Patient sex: M
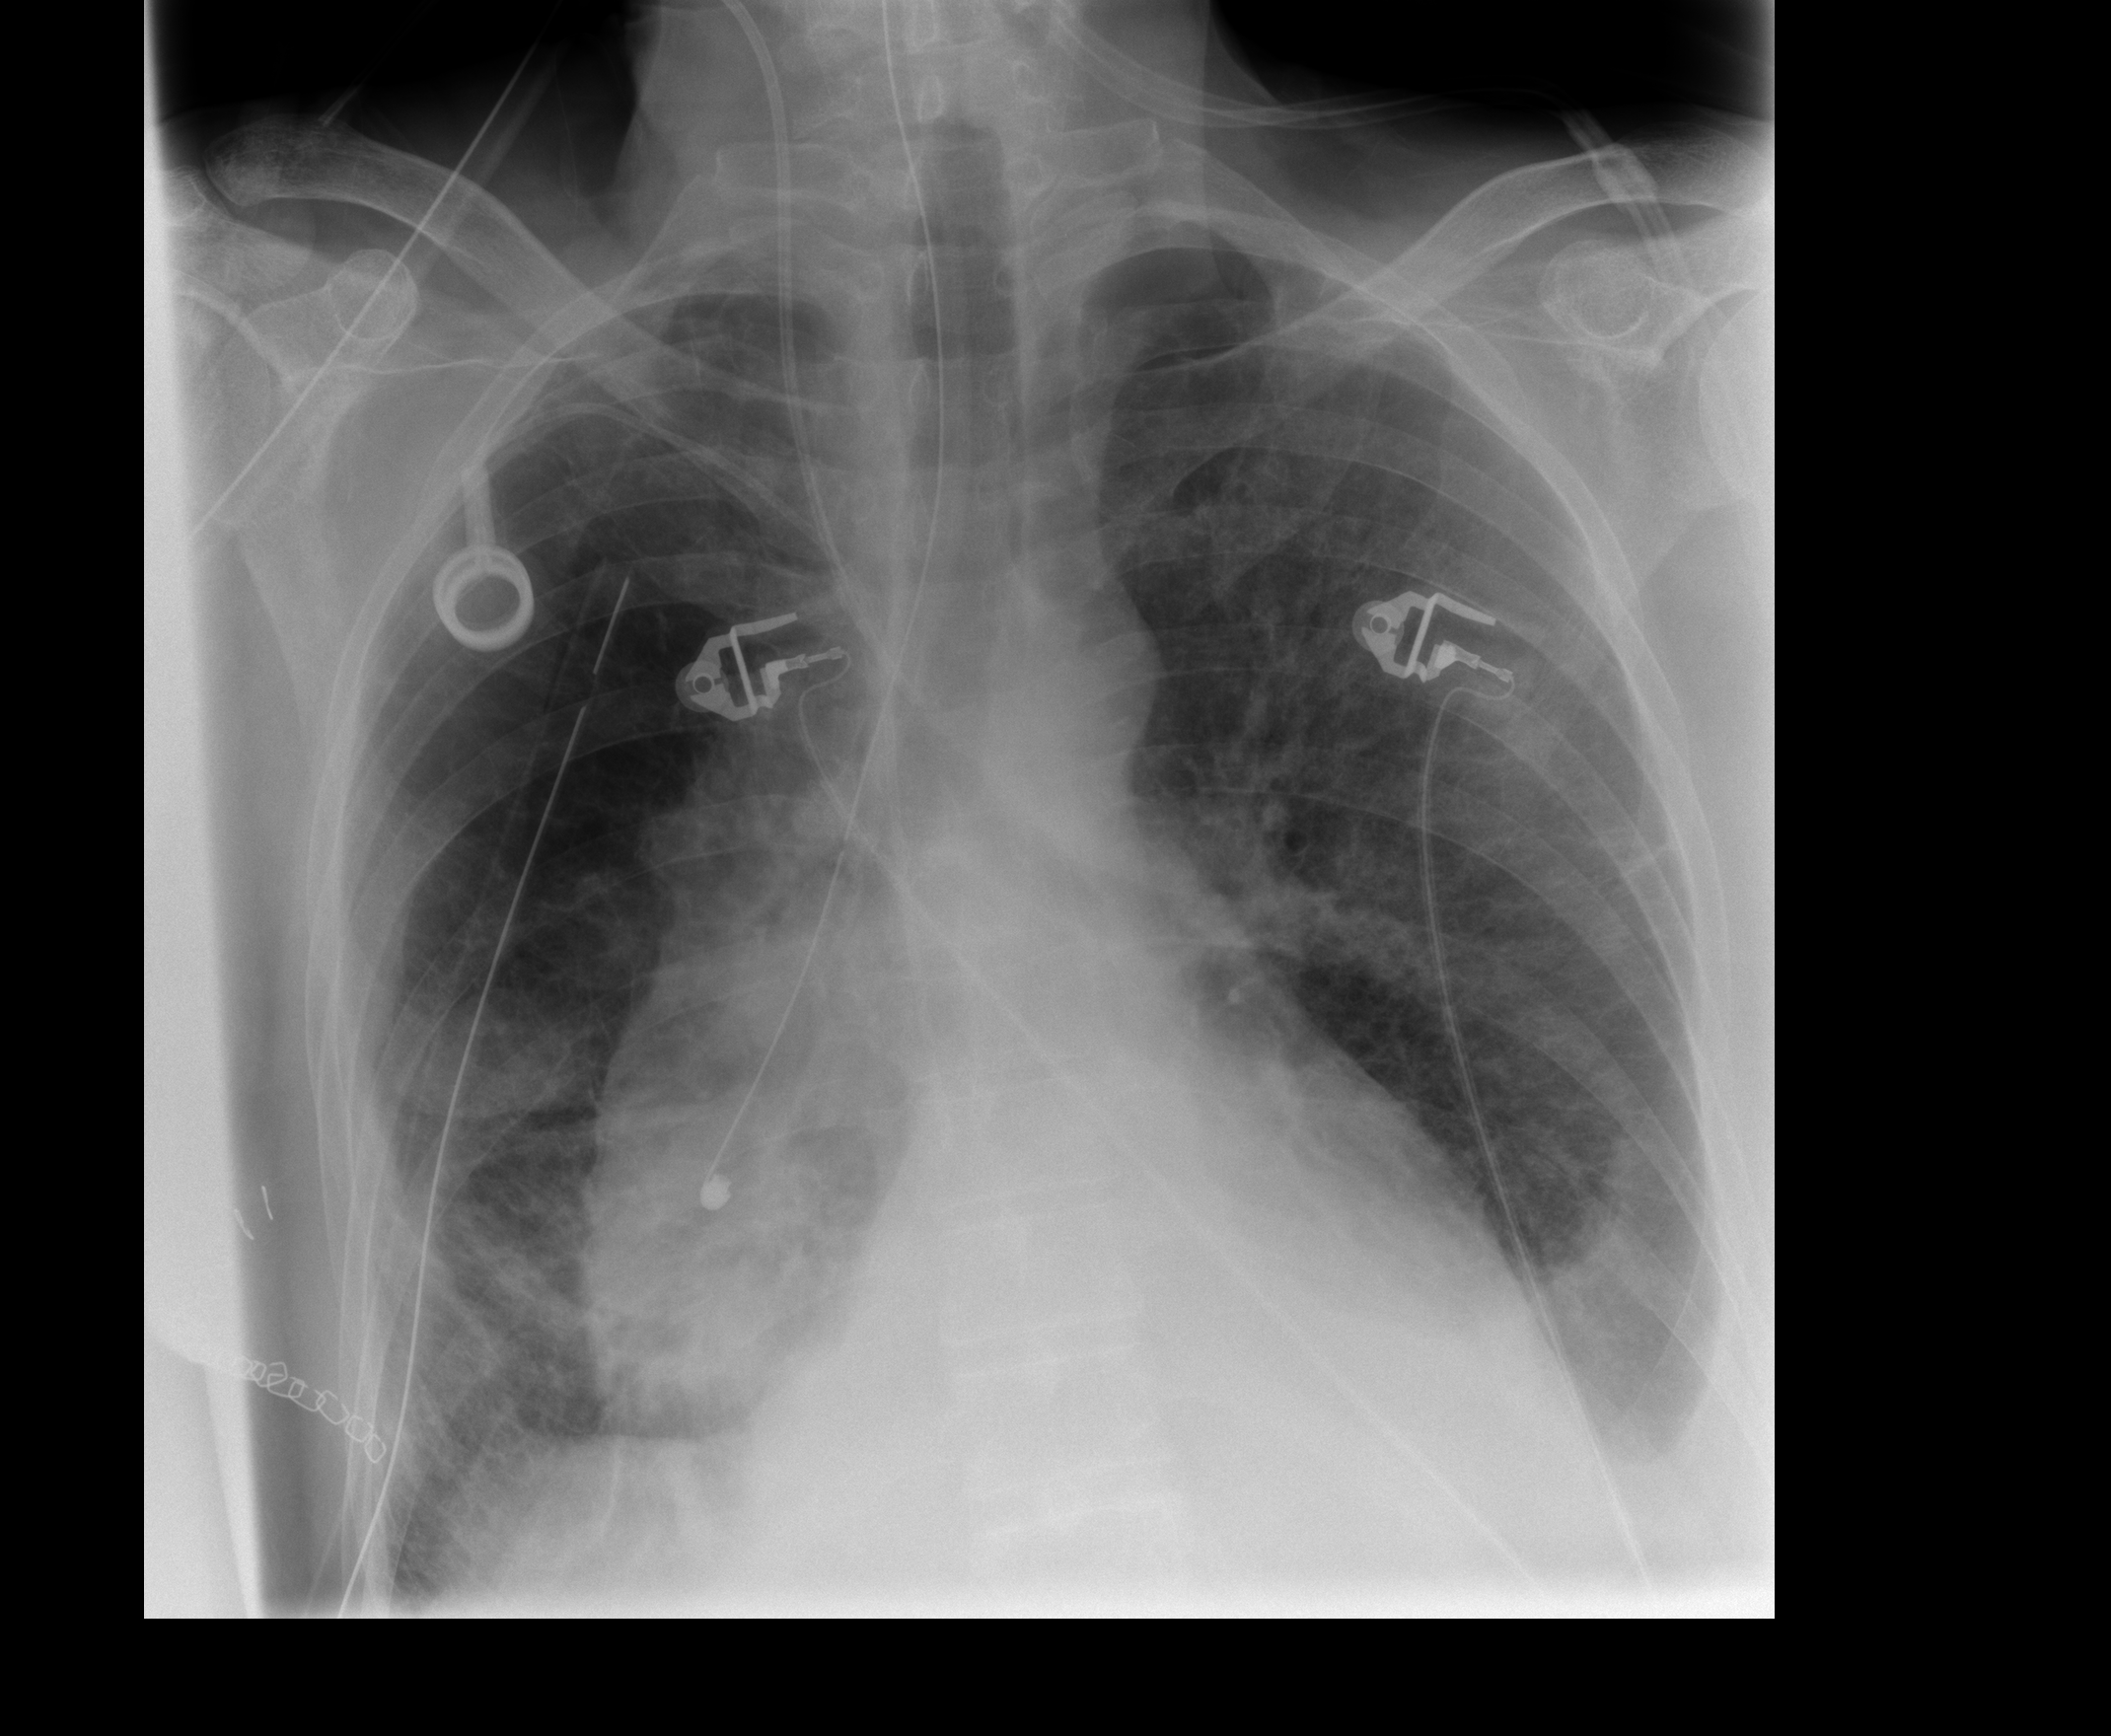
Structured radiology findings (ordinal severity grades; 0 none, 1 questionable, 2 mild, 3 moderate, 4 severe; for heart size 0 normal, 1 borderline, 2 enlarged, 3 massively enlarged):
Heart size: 0
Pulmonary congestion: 1
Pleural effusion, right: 1
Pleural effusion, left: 2
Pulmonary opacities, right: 0
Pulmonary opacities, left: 0
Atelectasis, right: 2
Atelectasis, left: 2